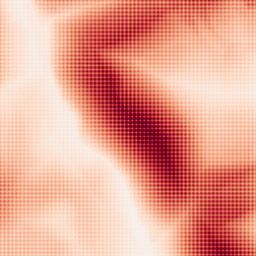
Category: morphological
Decomposition family: morphological_square
Decomposition parameters: operation: gradient
size: 50
Upsampling method: sinc_hamming
Upsampling parameters: scale: 4
kernel_size: 4
Upsampling scale: 4